Question: I've inherited a database and I'm trying to map it to Fluent NHibernate.
I have the following schema:
'''
CREATE TABLE [Signatures](
[Id] [int] IDENTITY(1,1) PRIMARY KEY CLUSTERED NOT NULL,
-- Other Fields....
)
CREATE TABLE [SignoffSteps](
[Id] [int] IDENTITY(1,1) PRIMARY KEY CLUSTERED NOT NULL,
<URL>,
-- Other Fields....
)
'''
And I'm attempting to map it to the following
(Extra properties and mappings omitted):
'''
public class SignoffStep
{
public virtual int Id { get; set; }
public virtual Signature Signature { get; set;}
public class Map : ClassMap<SignoffStep>
{
public Map()
{
Table("SignoffSteps");
Id(x => x.Id);
References(x => x.Signature, "SignatureId")
.Nullable()
.ForeignKey("FK_SingoffSteps_Signatures")
.Cascade.All()
.Not.LazyLoad();
}
}
}
public class Signature
{
public virtual int Id { get; set; }
public class Map : ClassMap<Signature>
{
public Map()
{
Table("Signatures");
Id(x => x.Id);
}
}
}
'''
This works great, except for one annoyance: deleting Signatures. I can make it work if I manually delete the signature:
'''
session.Delete(signoffStep.Signature);
signoffStep.Signature = null;
'''
But what I'd like to do is just set the Signature property on the signoff step to null, and have NHibernate automatically delete the child. Is there a way to setup my mapping to do this?
EDIT: Setting Cascade to "all-delete-orphan" not doable:

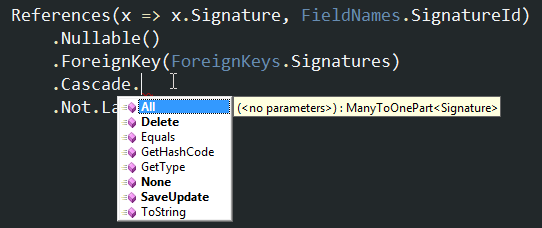
Answer: I ended up having a "ToDelete" property on the Signature, and manually deleting them while I'm saving. I don't like this b/c it break the abstraction but it works for now.
I think to really fix it I wanted to, I would have had to redo the tables and associations a bit. Unfortunately this was out of the question in this case.